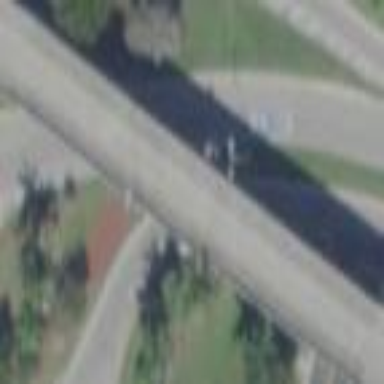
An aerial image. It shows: Man-made bridge.